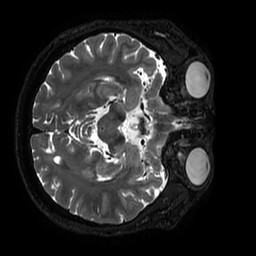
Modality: T2w
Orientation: axial
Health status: ill
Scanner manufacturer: philips
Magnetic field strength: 3 T
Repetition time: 2.5 s
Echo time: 0.331 s